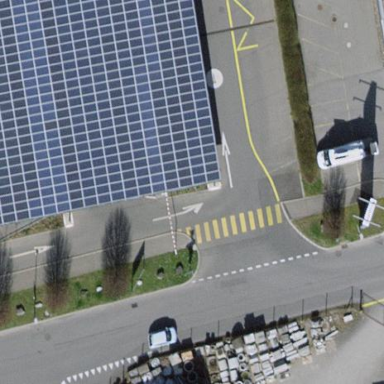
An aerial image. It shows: Solar power plant with photovoltaic panels on the roof generating electricity.